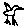
Label: bird